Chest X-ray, AP view. Patient: 25 years old, sex F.
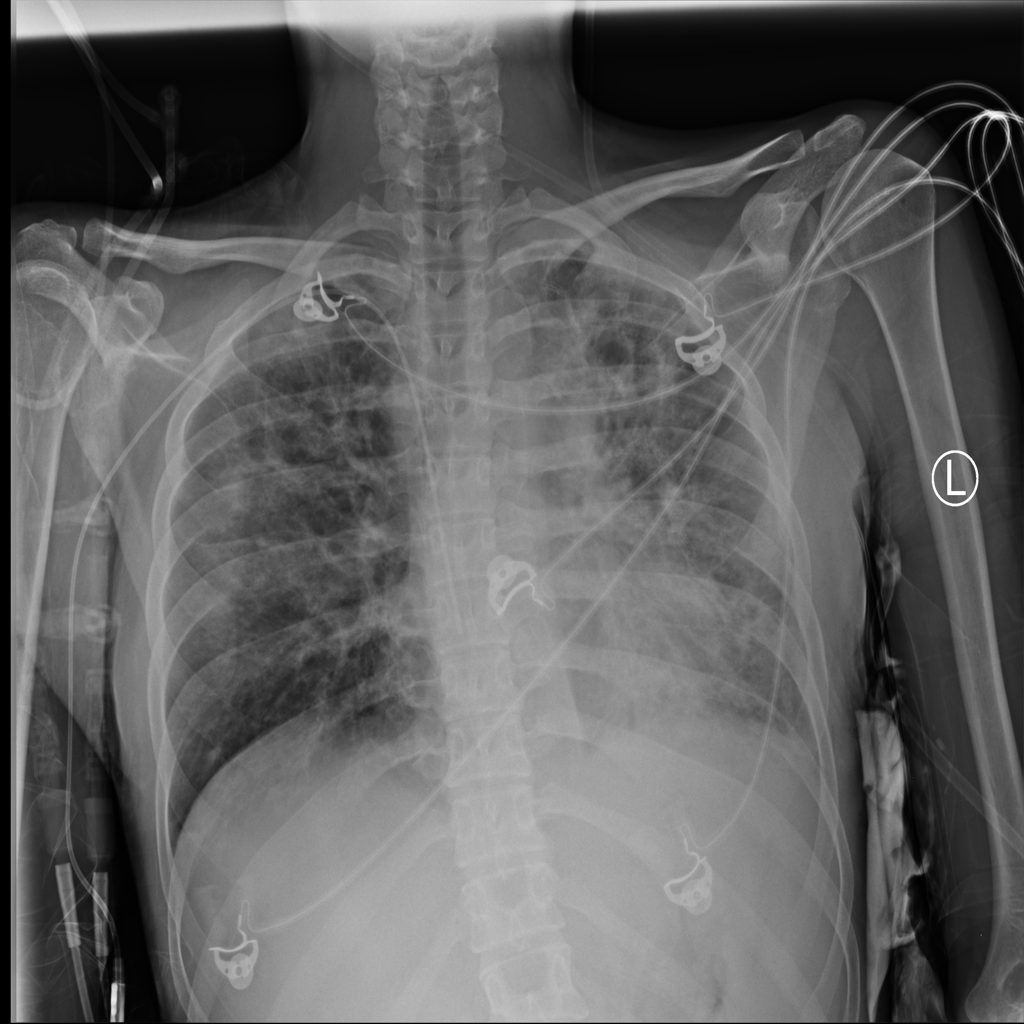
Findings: Infiltration